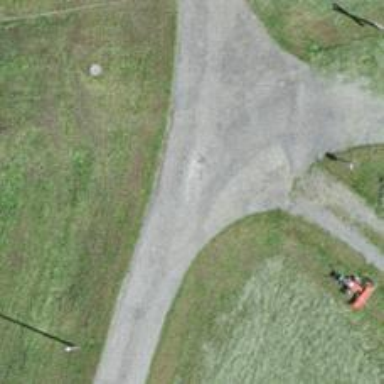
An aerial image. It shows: Unclassified road with paved surface.